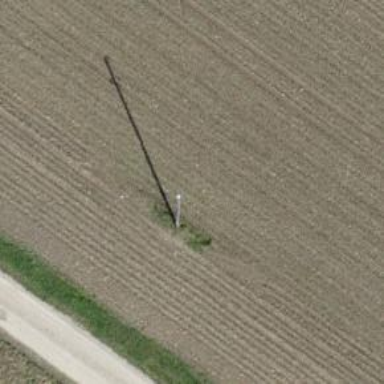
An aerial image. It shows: Minor power line.